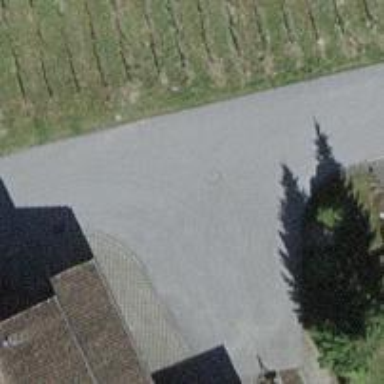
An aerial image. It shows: Set of steps on the road.